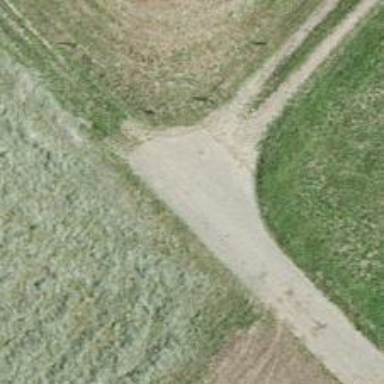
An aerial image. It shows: Well-maintained track road with grade 1 tracktype.